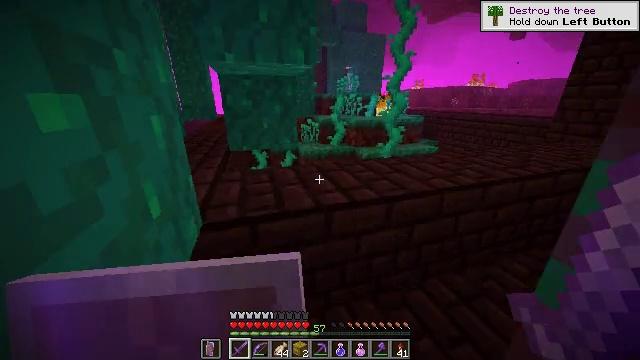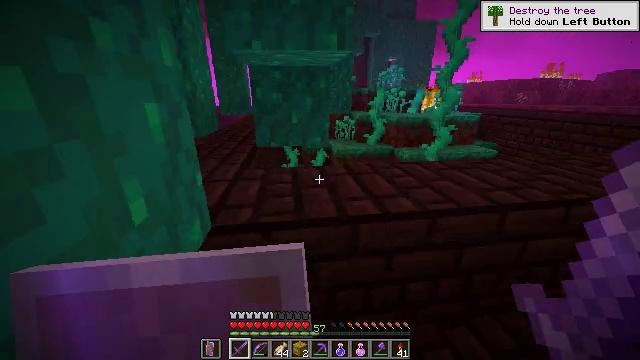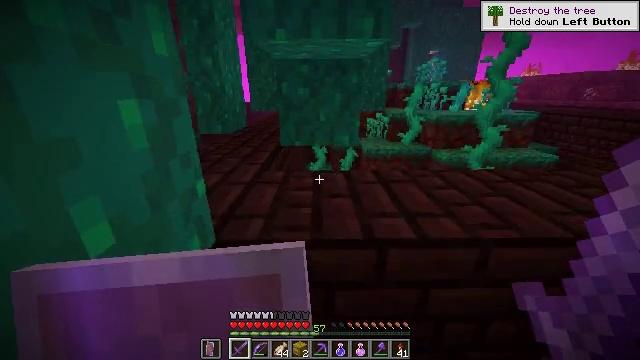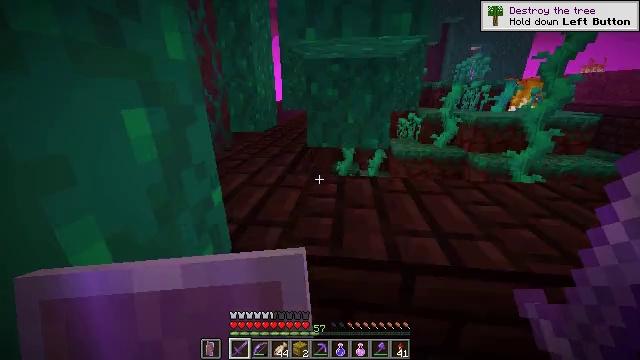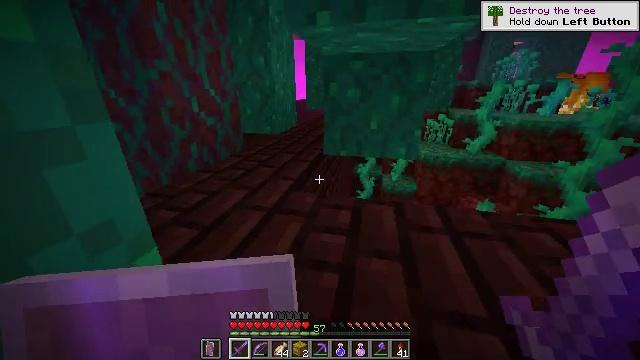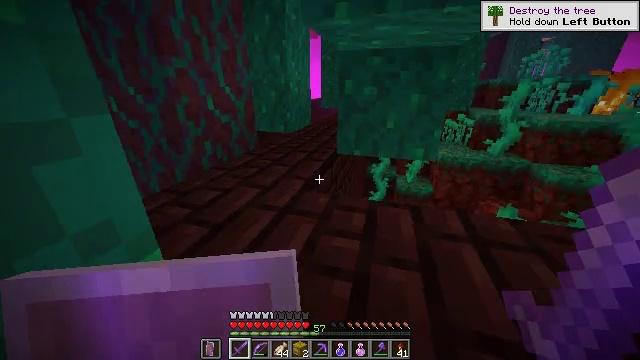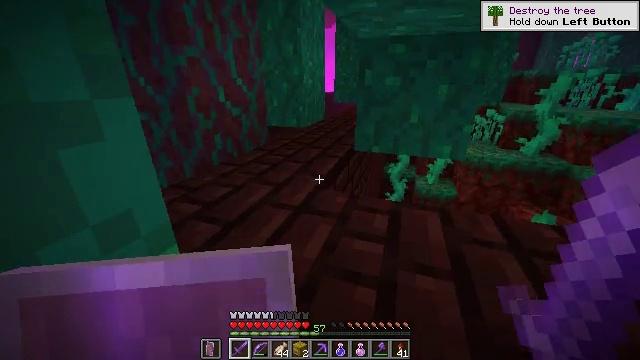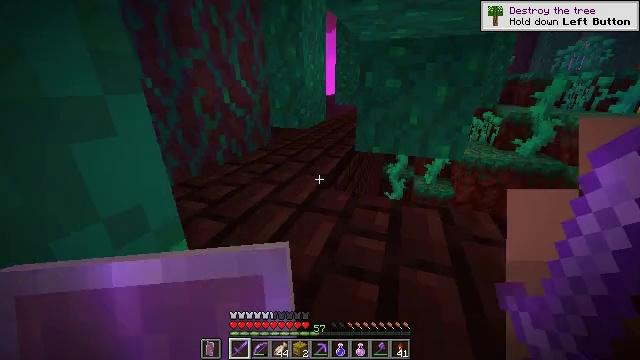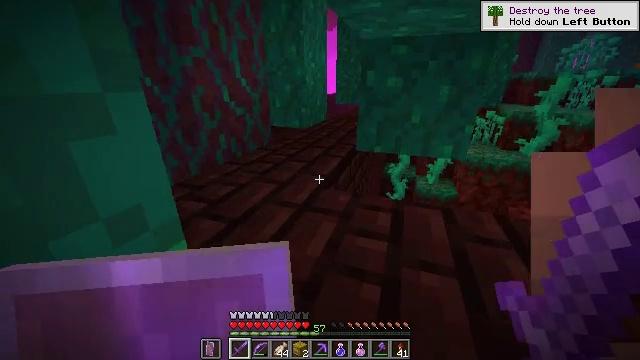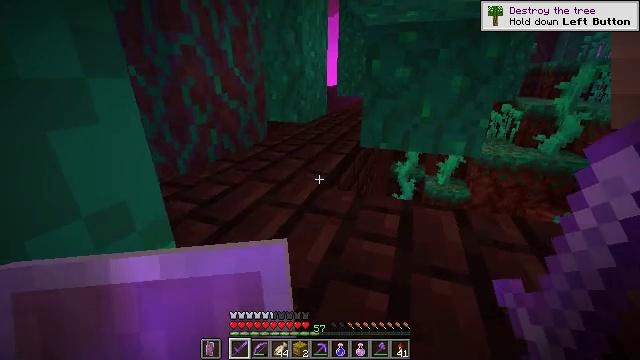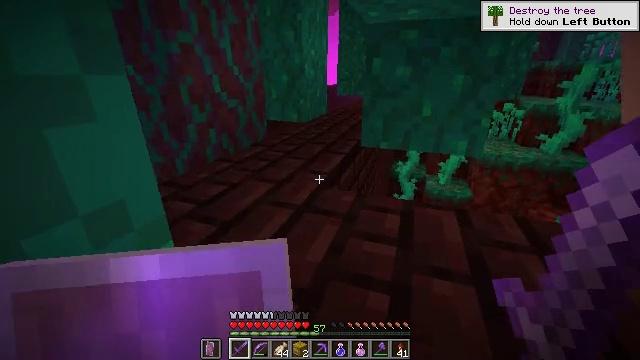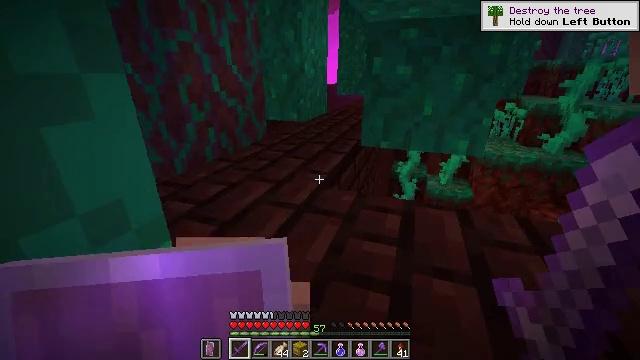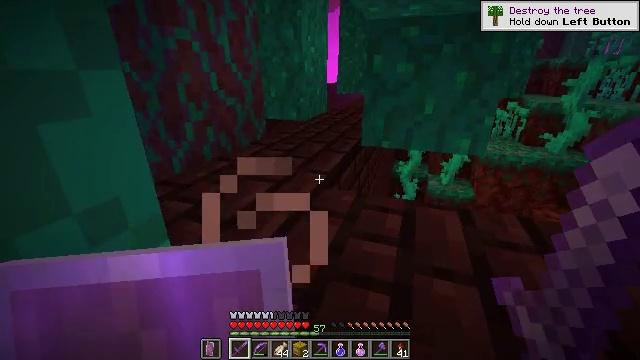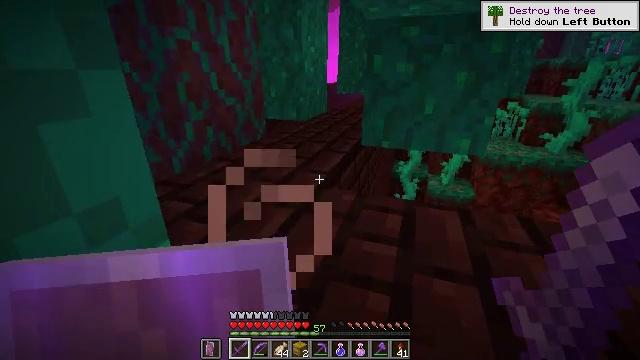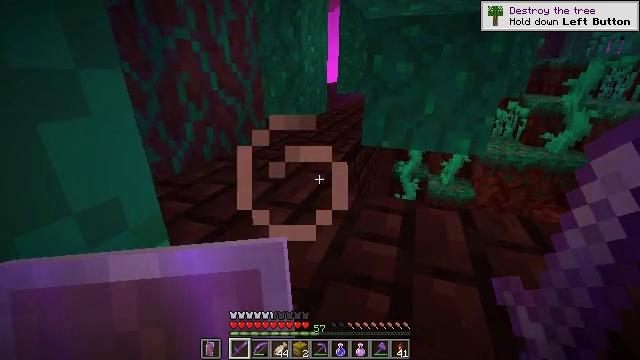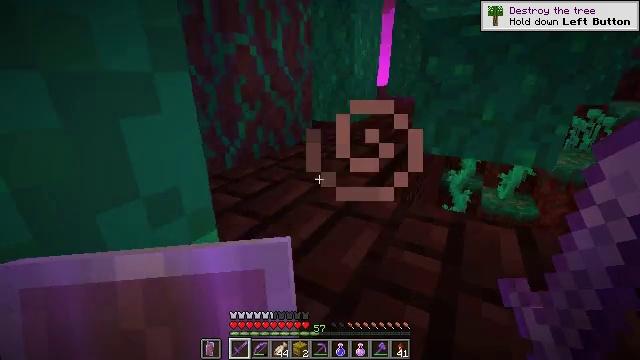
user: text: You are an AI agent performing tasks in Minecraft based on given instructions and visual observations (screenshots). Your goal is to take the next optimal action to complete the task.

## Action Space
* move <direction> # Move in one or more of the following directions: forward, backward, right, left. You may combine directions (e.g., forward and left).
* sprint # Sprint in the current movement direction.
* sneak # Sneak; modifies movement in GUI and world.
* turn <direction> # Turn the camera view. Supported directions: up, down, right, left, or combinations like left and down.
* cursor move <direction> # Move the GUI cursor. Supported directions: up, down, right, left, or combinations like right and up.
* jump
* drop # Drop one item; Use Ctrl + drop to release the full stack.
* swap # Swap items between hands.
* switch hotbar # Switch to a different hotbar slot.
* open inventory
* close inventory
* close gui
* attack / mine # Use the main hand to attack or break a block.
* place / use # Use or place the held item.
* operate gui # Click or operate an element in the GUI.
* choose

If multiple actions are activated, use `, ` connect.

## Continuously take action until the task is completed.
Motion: motion action
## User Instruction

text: Mine warped wart block.
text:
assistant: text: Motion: move forward, sprint, turn left
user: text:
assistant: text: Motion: move forward, sprint, turn left
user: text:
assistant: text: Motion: move forward, sprint, turn left
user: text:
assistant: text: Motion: move forward, turn left
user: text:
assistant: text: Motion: move forward, turn left
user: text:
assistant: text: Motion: turn left
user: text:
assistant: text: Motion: no_op
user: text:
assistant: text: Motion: no_op
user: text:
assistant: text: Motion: no_op
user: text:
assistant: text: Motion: no_op
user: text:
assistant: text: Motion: no_op
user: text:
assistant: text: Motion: no_op
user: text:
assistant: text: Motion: no_op
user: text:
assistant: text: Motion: no_op
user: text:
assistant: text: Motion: turn left
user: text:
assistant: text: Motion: turn left and up
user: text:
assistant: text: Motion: turn left and up
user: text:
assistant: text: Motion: turn left
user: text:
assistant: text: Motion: attack / mine
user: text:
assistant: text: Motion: attack / mine
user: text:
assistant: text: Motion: attack / mine
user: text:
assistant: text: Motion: attack / mine
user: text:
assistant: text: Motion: attack / mine
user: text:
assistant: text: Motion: attack / mine
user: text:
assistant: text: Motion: attack / mine
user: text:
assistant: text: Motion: attack / mine
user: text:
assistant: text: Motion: attack / mine
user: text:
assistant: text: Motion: attack / mine
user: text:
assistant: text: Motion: attack / mine
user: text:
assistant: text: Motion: attack / mine